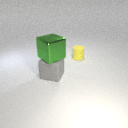
small yellow rubber cylinder behind large gray rubber cube